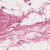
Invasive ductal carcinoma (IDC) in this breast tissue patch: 0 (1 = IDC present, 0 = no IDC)